The plot shows one second of acceleration measured on a rotor kit. Diagnose the rotating machine from this image, choosing from: normal, misalignment, unbalance, looseness.
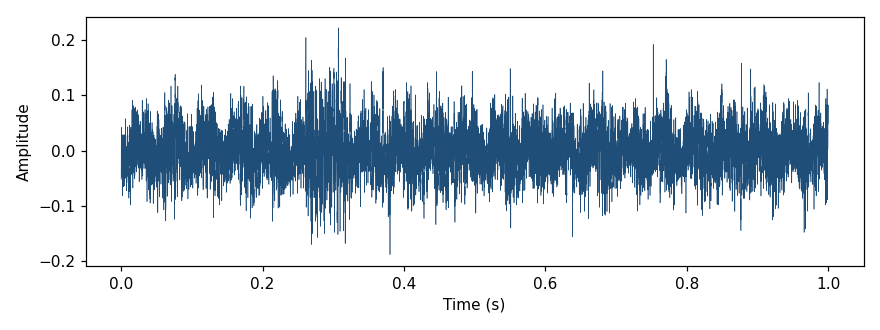
Answer: unbalance